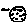
Label: moon